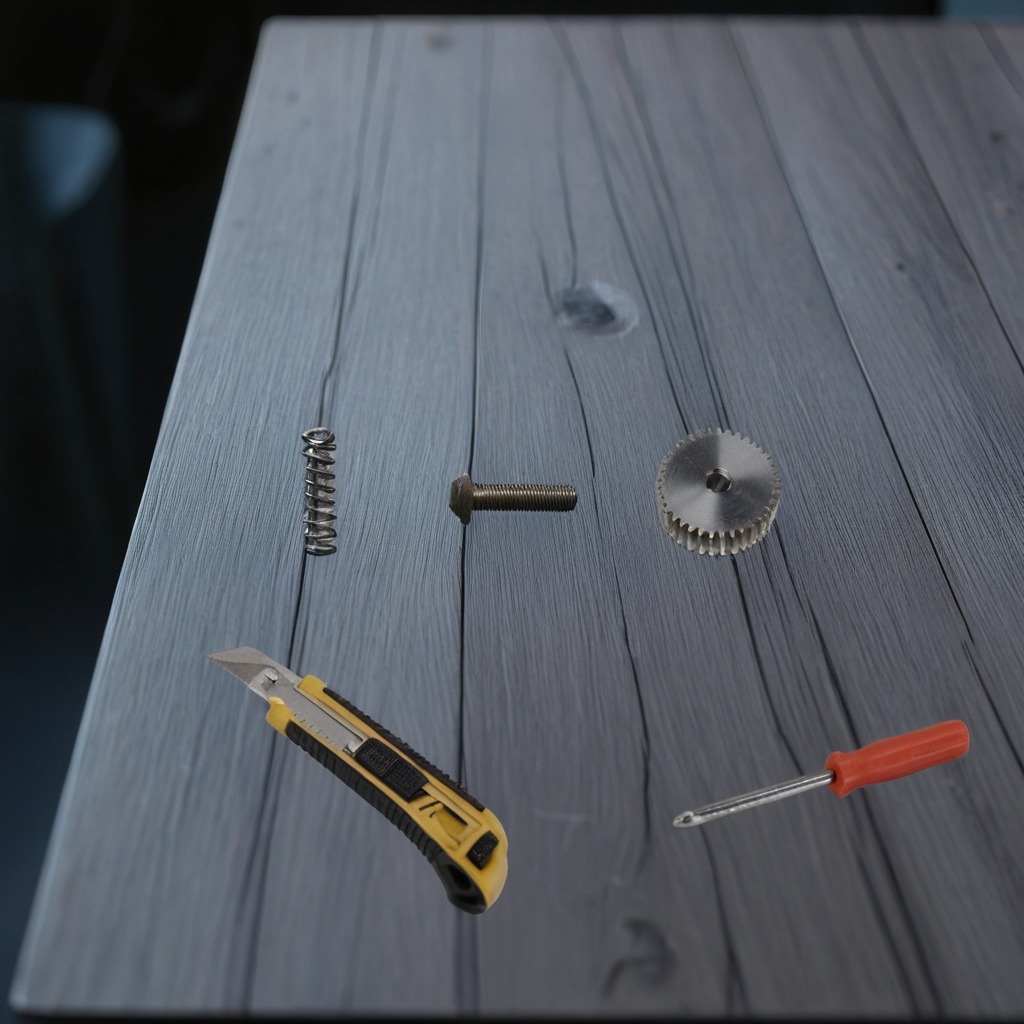
A gear with teeth is lying on the table with a screwdriver.